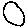
Label: circle